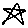
Label: star